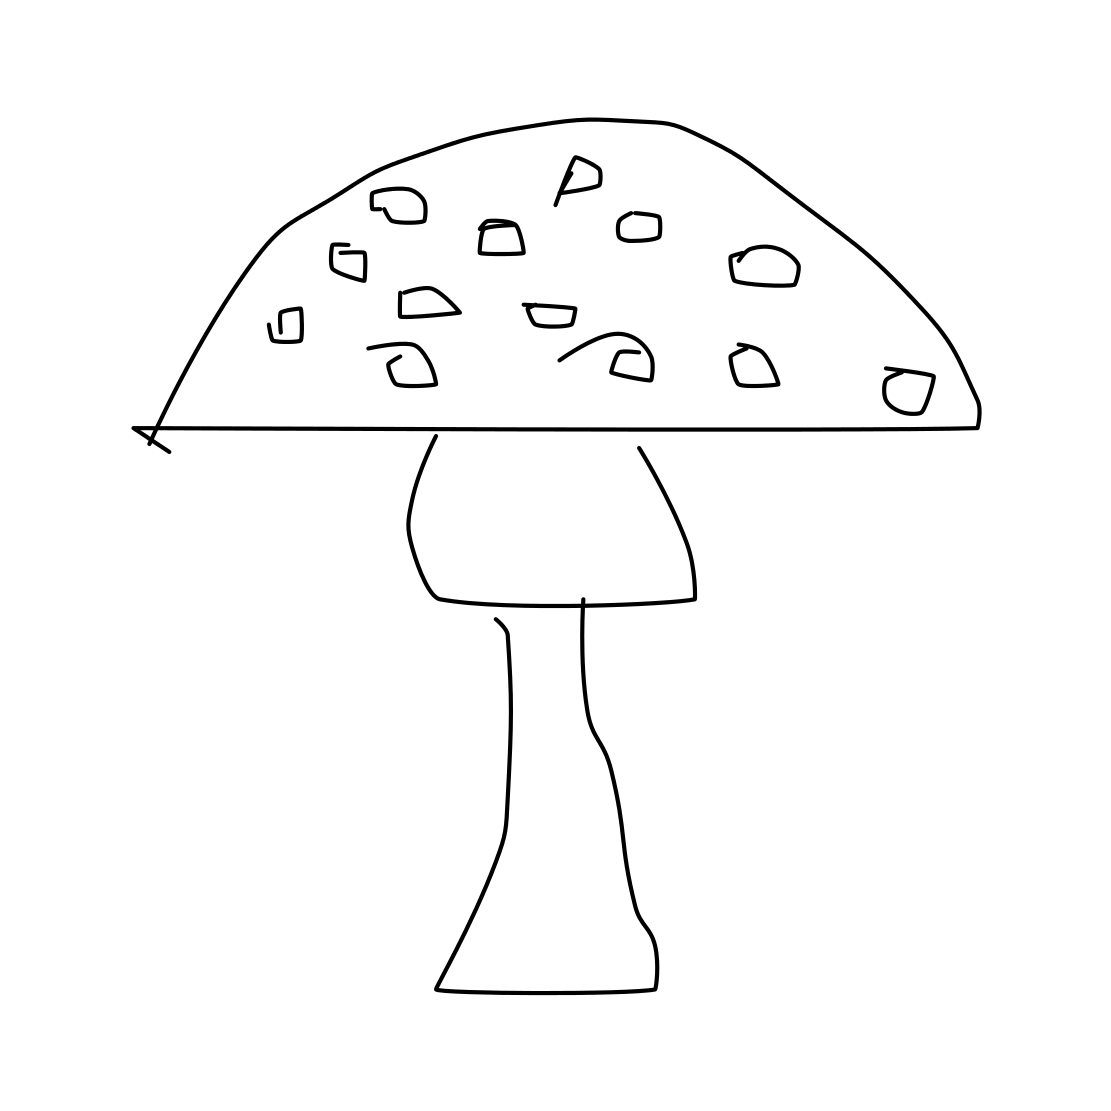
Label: mushroom